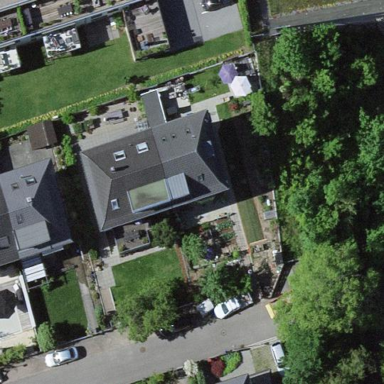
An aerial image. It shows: Hipped-roof terrace building.